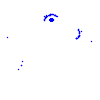
Particle: pion